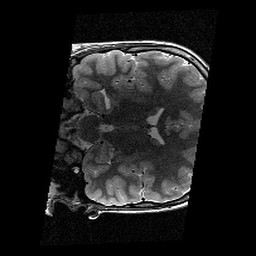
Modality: T2w
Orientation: coronal
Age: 11
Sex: male
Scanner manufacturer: siemens
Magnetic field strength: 3 T
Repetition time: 9.23 s
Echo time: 0.067 s